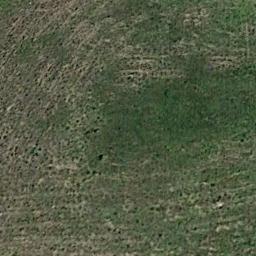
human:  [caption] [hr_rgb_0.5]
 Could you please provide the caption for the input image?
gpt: This meadow has different sparsity in different places .

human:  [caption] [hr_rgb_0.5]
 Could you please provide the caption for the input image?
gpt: There are lines of bare land on the meadow .

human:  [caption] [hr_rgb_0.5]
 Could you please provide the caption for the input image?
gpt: There is a small path in the middle of the grass .

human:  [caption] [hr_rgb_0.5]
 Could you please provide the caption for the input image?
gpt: There are some thin lines in the meadow .

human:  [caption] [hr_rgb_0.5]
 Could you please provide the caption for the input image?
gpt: A sparse meadow with some green grass .